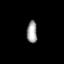
Tissue: lung
Cell type: Epithelial cells
Senescence score: 0.5824
Nuclear area (px): 230
Mean DAPI intensity: 154.235